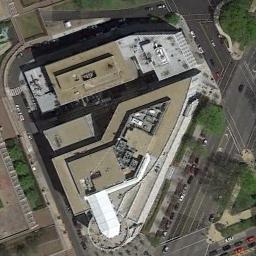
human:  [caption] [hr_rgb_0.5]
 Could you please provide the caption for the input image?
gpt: The commercial area is near the road with many cars .

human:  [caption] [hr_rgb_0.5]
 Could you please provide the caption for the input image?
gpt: There are two tall buildings in the upper left and right corner .

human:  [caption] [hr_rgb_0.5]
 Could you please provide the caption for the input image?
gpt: In a business district there are several tall buildings of different shapes and several roads with many cars  There are many cars in the open space beside the road .

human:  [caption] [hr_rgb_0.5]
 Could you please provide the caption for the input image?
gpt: A commercial area with some buildings is surrounded by some roads .

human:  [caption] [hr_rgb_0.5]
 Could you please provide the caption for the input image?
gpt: A yellow building at the corner on a commercial area .